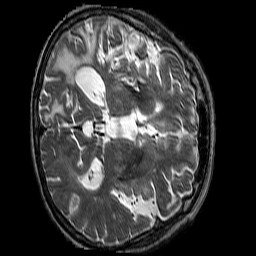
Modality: T2w
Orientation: axial
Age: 80
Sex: female
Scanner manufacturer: siemens
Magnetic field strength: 3 T
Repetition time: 3.2 s
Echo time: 0.213 s